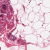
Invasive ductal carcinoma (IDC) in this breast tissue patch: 0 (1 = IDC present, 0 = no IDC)